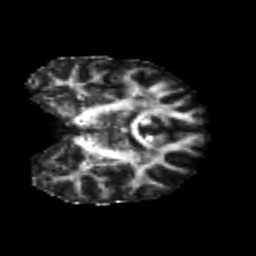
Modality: FA
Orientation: coronal
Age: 23
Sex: male
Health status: healthy
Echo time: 0.074 s